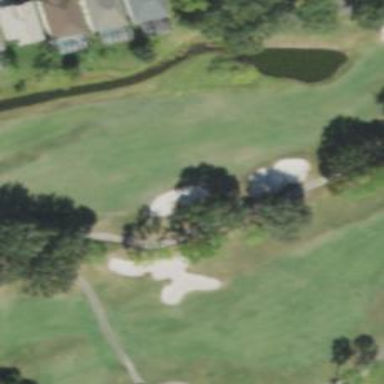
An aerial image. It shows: Grassy area designated as golf fairway.